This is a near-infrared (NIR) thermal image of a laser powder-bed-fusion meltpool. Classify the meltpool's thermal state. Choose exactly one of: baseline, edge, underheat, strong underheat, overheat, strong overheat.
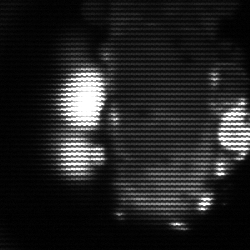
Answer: strong underheat